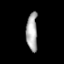
Tissue: skin
Cell type: Others
Senescence score: 0.7851
Nuclear area (px): 423
Mean DAPI intensity: 168.236